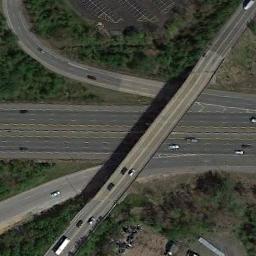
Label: overpass